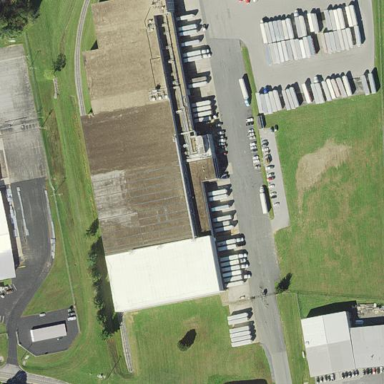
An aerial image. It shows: Industrial building.